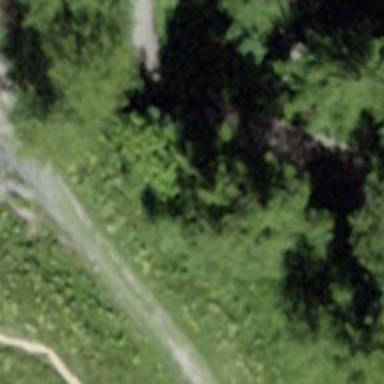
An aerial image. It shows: Path.